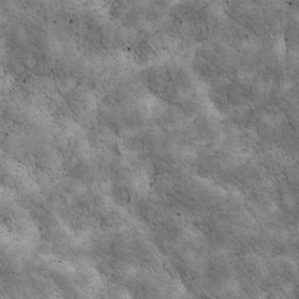
Label: non_frost